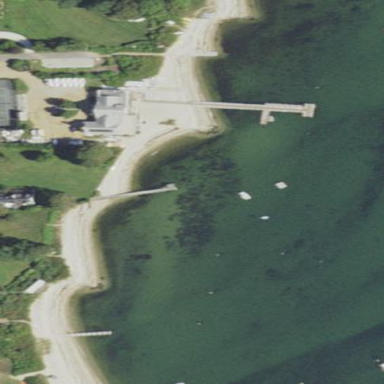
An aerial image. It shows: Beautiful beach with natural surroundings.